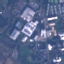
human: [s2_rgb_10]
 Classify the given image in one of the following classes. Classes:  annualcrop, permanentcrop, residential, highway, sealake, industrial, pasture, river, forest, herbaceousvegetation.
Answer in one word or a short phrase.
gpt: Industrial